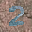
Label: 2